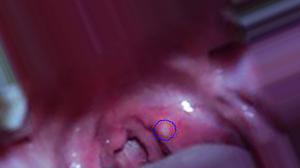
Condition: Mouth Ulcer